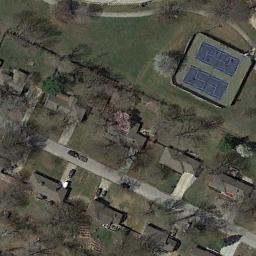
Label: tennis_court